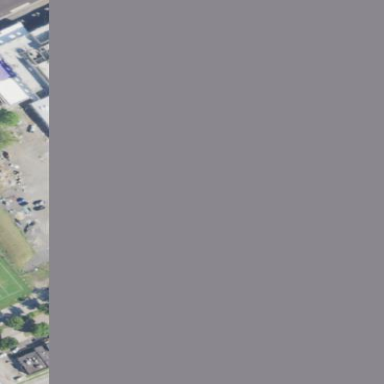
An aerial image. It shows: American football pitch for leisure and sport activities.